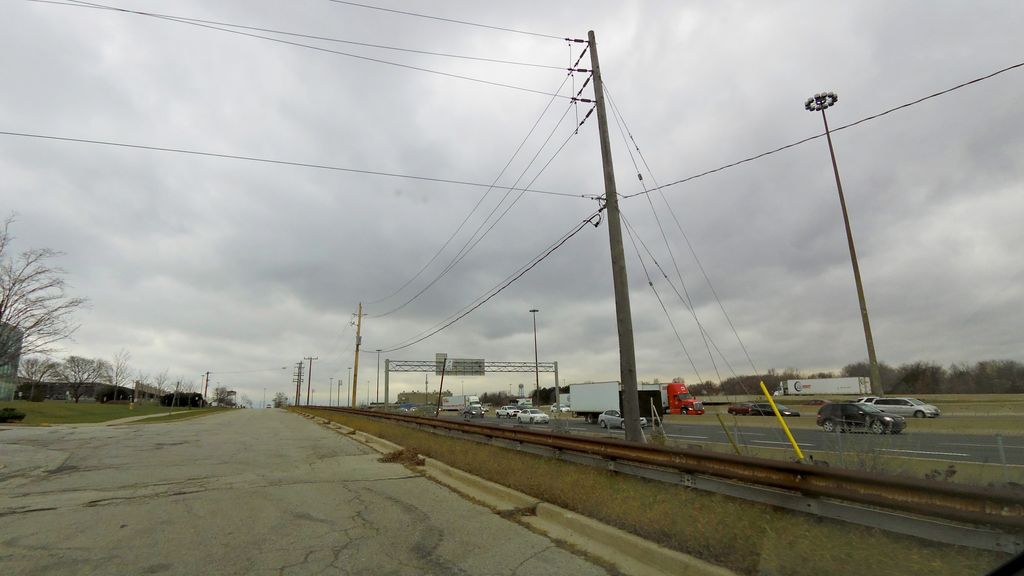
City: toronto